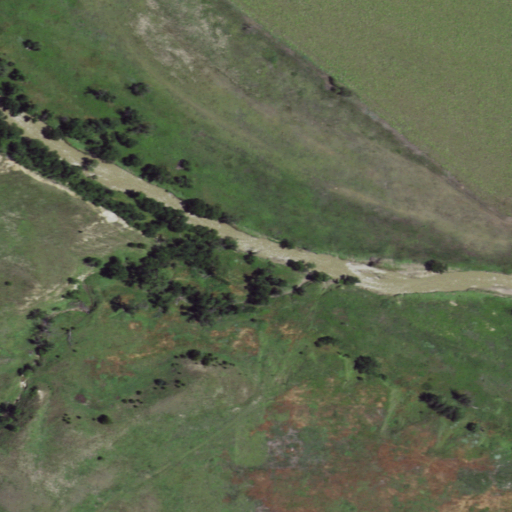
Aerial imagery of valley in Kansas named Sweetwater Canyon containing grassland, shrub, and herbaceous wetlands